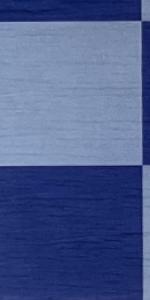
Label: Empty